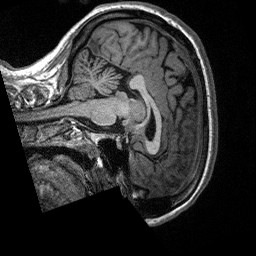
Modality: T1w
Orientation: sagittal
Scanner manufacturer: siemens
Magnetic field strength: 3 T
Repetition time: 2.2 s
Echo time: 0.00234 s